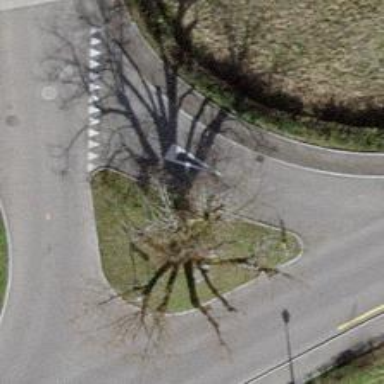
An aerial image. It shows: Unclassified asphalt road with traffic calming table. There is sidewalk on the left side.